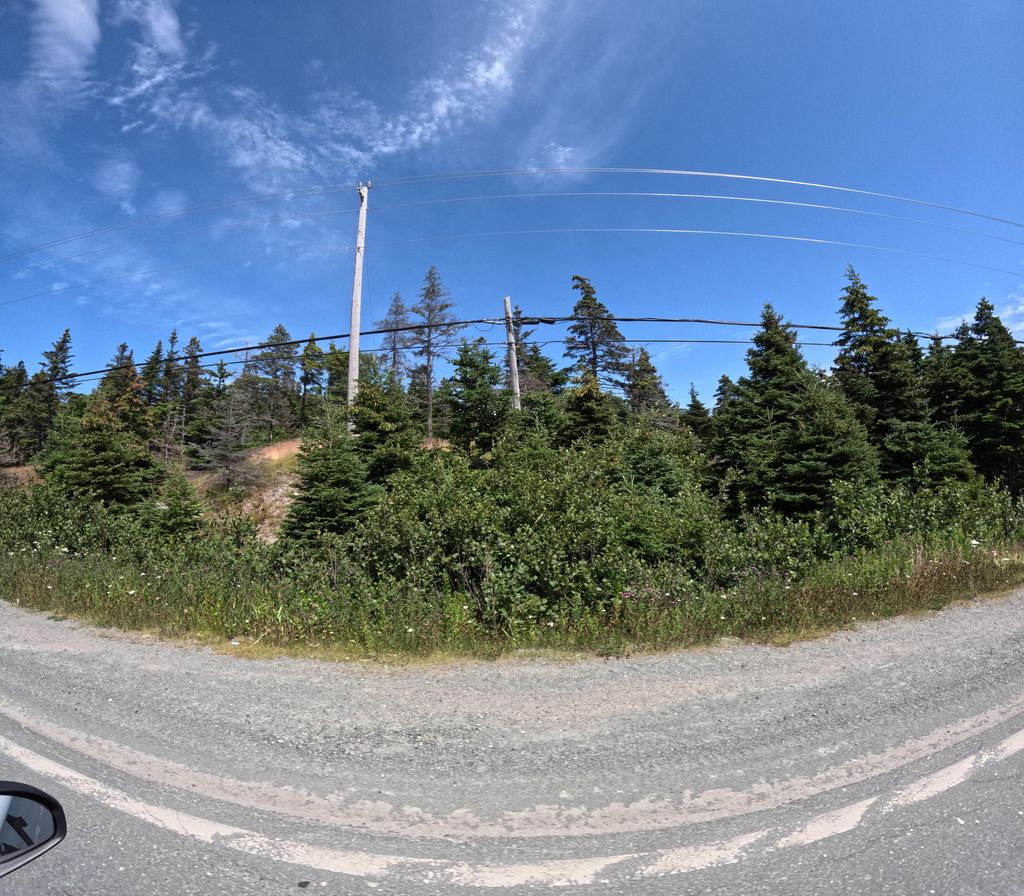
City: st_johns